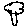
Label: tree